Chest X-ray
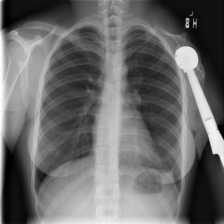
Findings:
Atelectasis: negative
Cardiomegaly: negative
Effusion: negative
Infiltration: negative
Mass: negative
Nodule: negative
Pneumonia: negative
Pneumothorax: negative
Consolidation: negative
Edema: negative
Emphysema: negative
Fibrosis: negative
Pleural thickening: negative
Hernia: negative